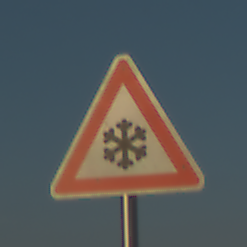
Verkehrszeichen: SchneeOderEisglaette
Umgebung: Outdoor, Beach
Tageszeit: SunriseSunset
Wetter: Clear
Licht: Natural
Jahreszeit: NotSpecified
Kontrast: HighContrast